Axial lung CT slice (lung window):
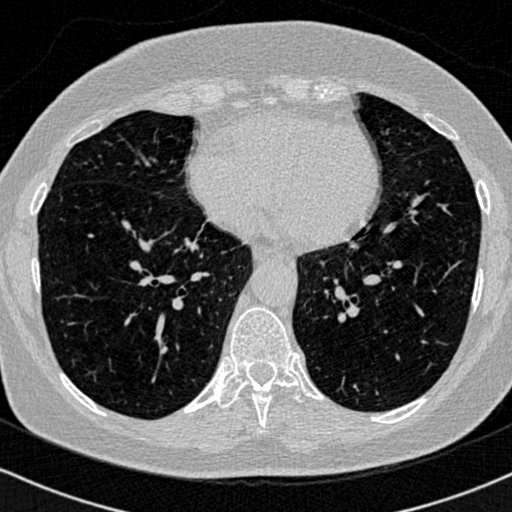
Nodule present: no